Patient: sex F, age 73
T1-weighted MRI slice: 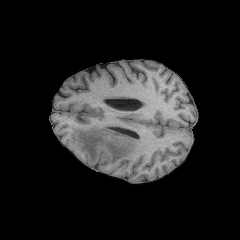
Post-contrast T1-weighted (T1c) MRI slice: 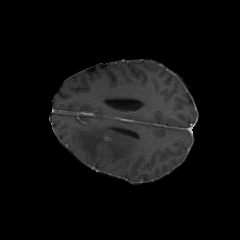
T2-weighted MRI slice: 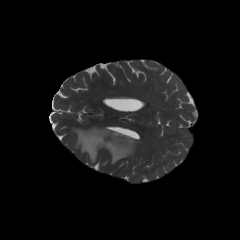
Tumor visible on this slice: yes
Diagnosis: Glioblastoma, IDH-wildtype
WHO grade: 4